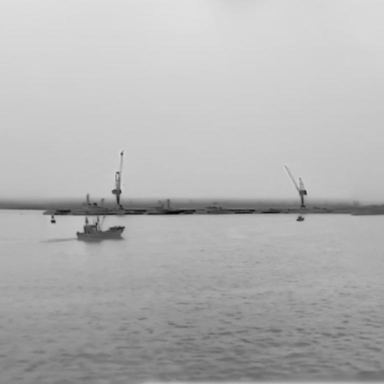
There is a bulk_carrier in the infrared image.